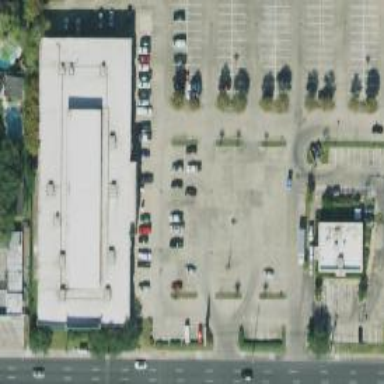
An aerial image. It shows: Parking space.